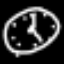
Label: clock